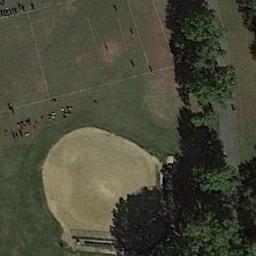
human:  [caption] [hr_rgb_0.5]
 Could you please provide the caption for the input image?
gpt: The baseball field is sparsely covered by vegetation .

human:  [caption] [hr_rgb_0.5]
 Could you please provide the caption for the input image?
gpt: There is a baseball diamond in the middle of grass covered with trees by the road .

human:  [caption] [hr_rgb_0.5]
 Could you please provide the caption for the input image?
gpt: A baseball diamond surrounded by some trees .

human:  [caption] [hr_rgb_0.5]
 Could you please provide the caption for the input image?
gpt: There is a simple baseball diamond in the grass next to the forest .

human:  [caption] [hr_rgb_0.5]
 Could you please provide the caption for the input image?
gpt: The baseball diamond is surrounded by grass .